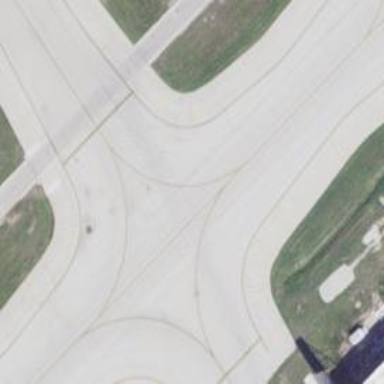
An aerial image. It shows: Image of taxiway at airport.